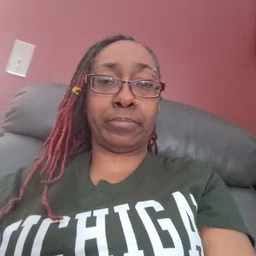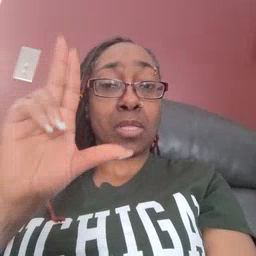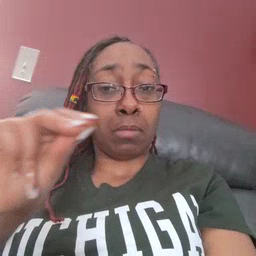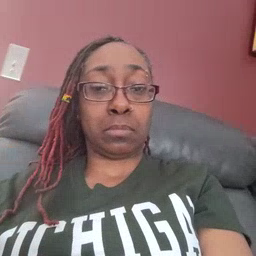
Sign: no